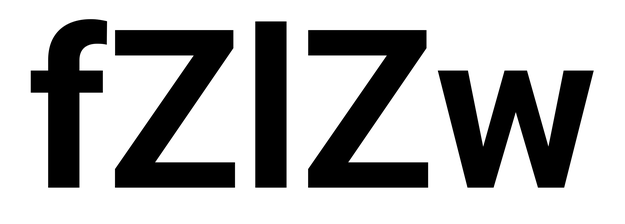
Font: Roboto_Bold